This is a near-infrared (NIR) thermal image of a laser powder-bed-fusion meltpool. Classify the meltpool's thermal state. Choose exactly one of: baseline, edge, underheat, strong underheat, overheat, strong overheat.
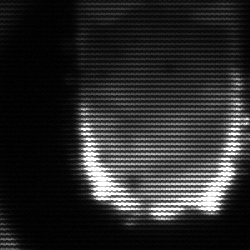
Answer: baseline